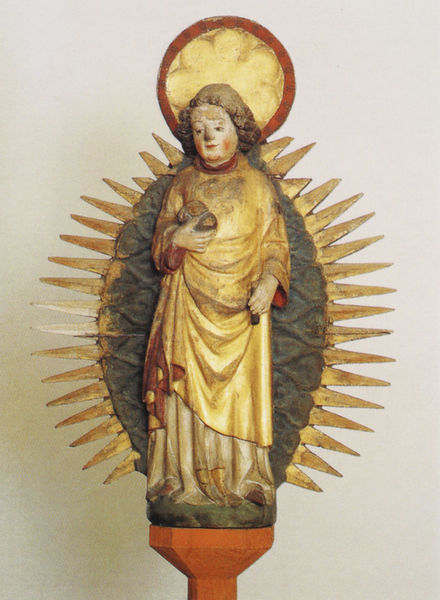
Titel: Doppelfigur mit Madonna und hl. Stephanus
Institution: Halberstadt, Domschatz
Schlagwörter: figur, engel, heiligenschein, monstranz, aurora, aura, gewandt